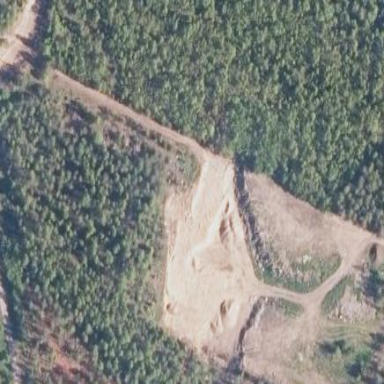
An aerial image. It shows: Quarry area.